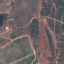
Label: HerbaceousVegetation